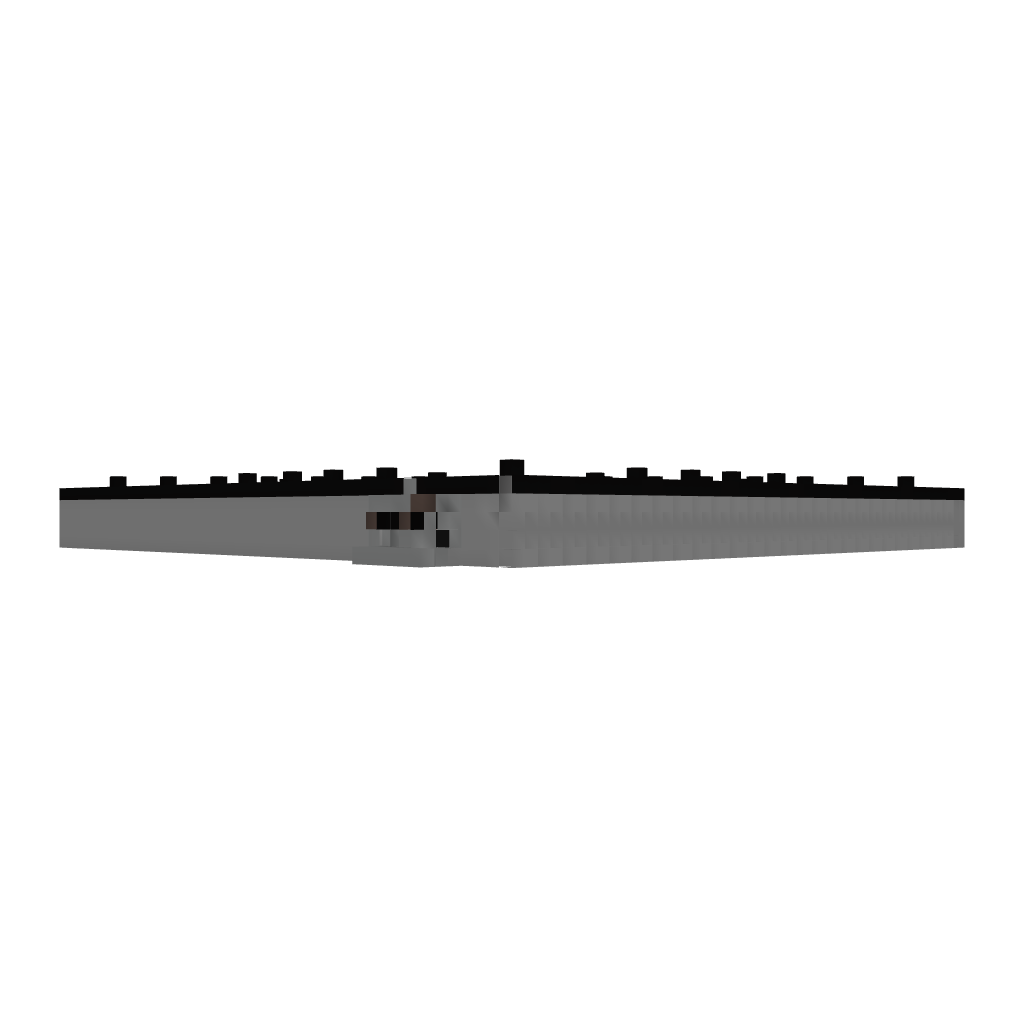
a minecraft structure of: SE fireworks V-2 [323_clock]